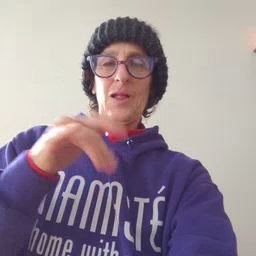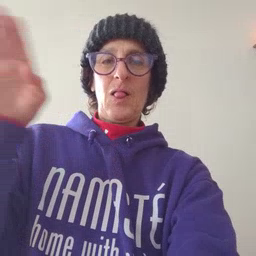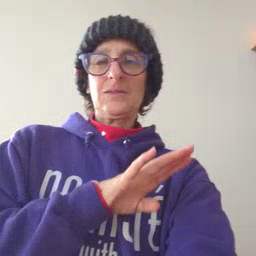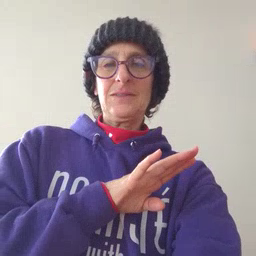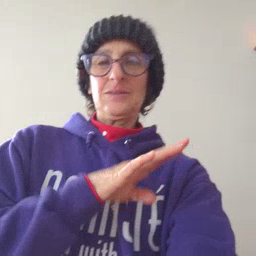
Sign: close